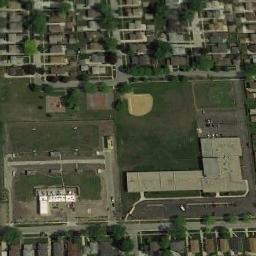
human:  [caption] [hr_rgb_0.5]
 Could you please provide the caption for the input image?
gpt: There is a simple baseball diamond in the grass surrounded by the houses .

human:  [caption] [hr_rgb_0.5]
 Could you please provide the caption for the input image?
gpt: In the picture there is a baseball field and a parking lot .

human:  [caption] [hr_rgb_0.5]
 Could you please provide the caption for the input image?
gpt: A baseball diamond is in the middle of grass surrounded by many buildings and trees .

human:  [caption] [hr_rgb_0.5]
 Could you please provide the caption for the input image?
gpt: There are many buildings on either side of the baseball diamond .

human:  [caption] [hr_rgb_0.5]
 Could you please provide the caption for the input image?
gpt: A baseball diamond on the lawn and the residential area around it .